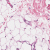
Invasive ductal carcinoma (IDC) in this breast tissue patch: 0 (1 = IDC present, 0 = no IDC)